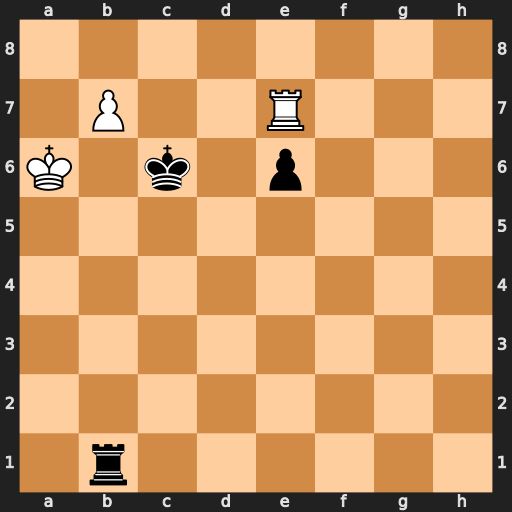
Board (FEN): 8/1P2R3/K1k1p3/8/8/8/8/1r6
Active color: w
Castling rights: -
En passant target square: -
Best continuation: Rxe6+ Kc7 Re7+